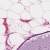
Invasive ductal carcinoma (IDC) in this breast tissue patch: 0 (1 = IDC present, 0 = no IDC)